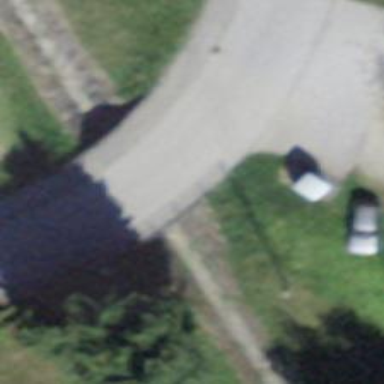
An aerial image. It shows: Culvert tunnel.